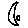
Label: moon